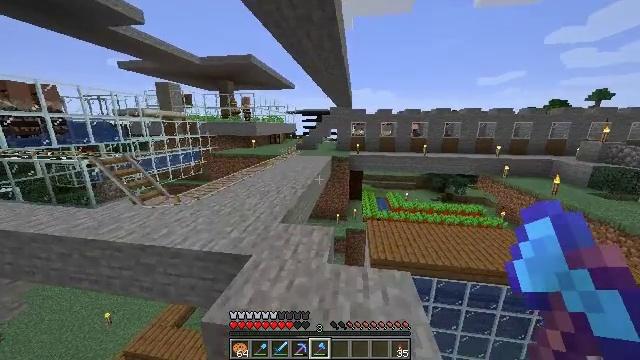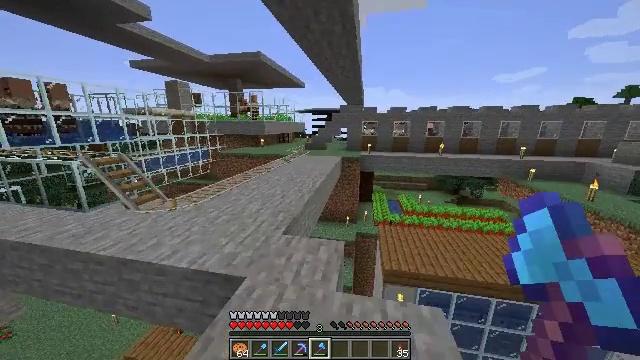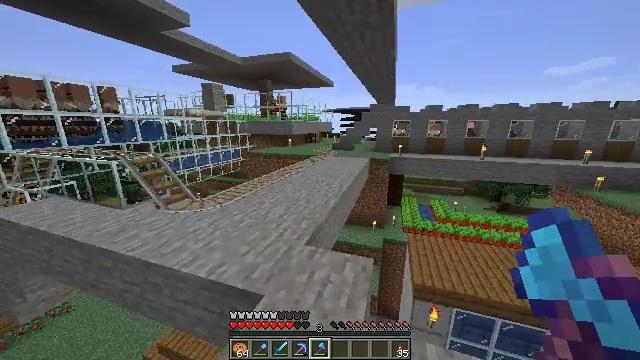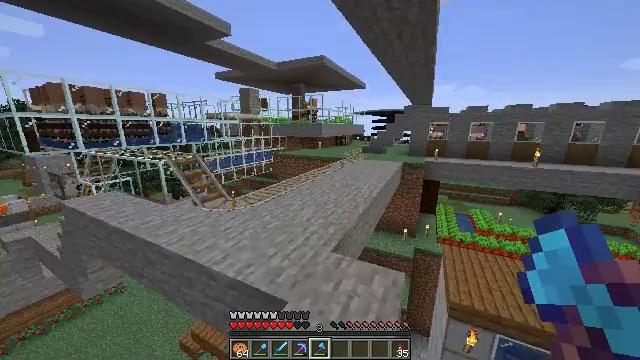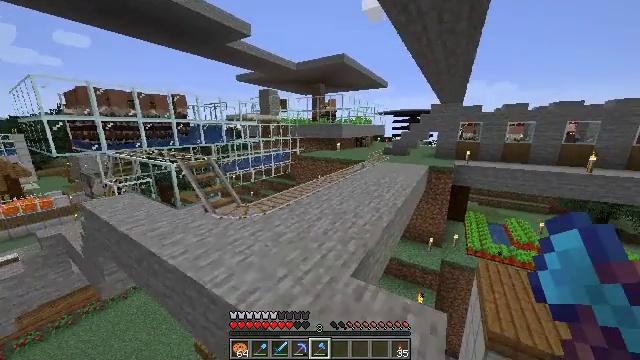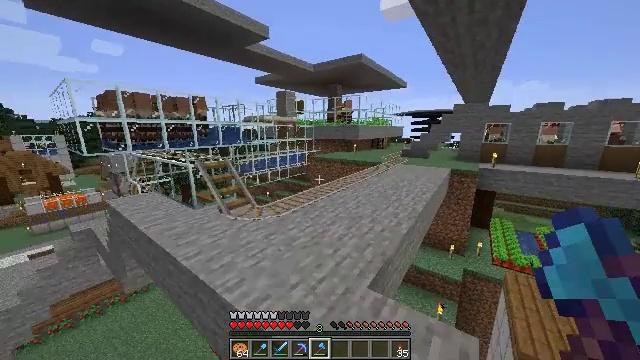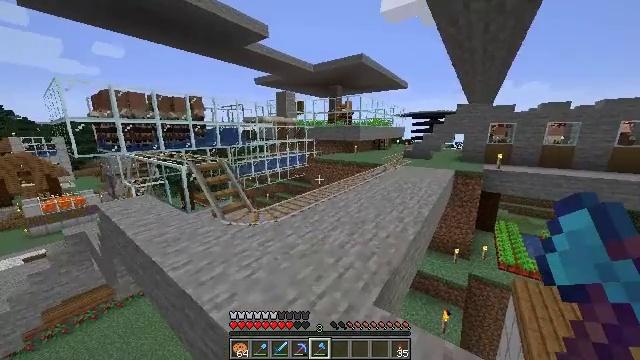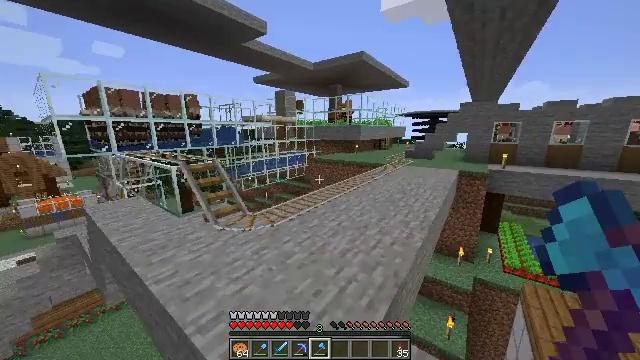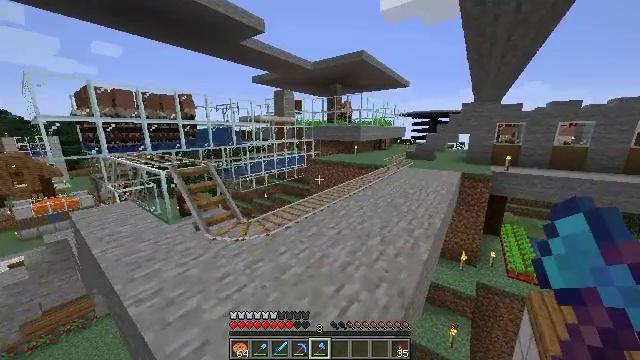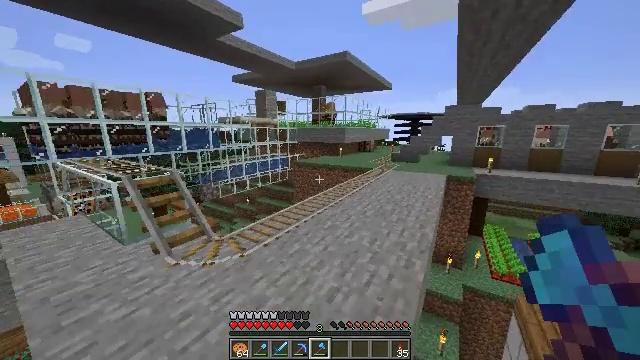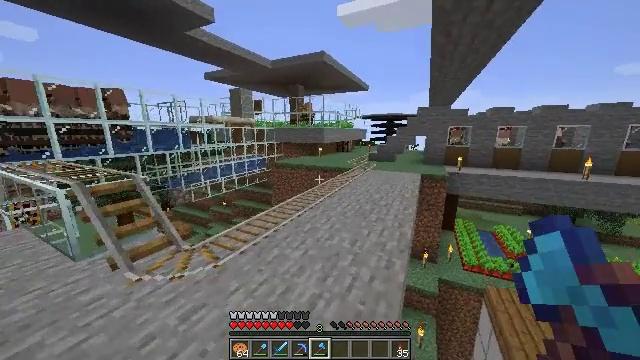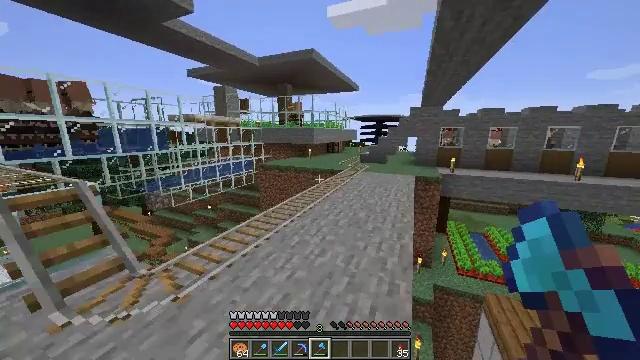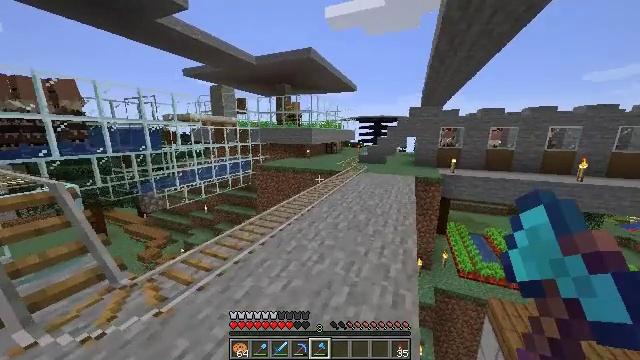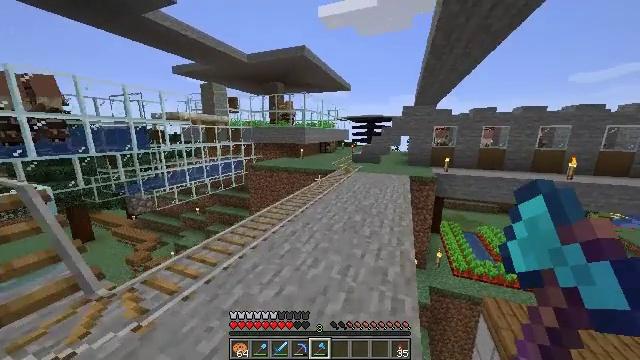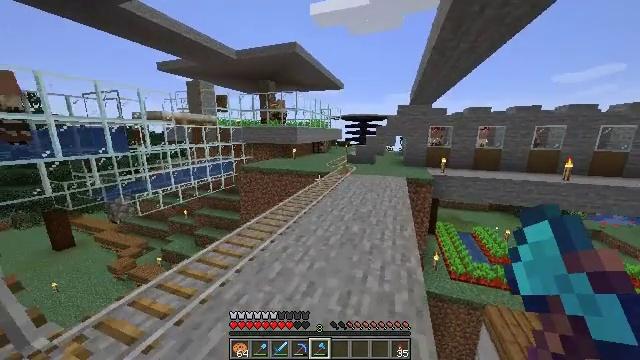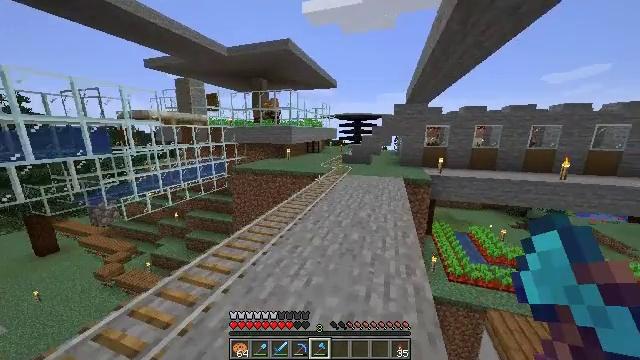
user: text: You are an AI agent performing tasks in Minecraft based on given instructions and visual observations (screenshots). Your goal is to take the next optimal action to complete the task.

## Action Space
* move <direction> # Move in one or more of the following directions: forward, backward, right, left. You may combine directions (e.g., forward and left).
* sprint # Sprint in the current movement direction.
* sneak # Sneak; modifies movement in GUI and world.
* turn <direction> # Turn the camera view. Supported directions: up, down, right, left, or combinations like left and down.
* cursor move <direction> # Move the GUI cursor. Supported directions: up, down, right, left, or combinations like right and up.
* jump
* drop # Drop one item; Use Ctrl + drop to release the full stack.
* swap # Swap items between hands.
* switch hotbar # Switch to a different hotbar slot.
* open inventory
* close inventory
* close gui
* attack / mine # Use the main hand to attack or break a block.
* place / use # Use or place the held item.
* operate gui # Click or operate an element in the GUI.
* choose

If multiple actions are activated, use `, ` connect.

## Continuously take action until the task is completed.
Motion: motion action
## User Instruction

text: Create a golden carrot using the crafting table.
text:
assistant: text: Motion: move forward, turn left
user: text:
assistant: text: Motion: move forward, turn left
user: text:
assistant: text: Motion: move forward, turn left
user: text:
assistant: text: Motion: move forward, turn left
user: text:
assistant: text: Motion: move forward, sprint, turn left
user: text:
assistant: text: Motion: move forward, sprint
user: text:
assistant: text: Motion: move forward, sprint
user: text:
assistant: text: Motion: move forward
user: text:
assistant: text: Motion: move forward, turn right
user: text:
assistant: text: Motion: move forward, turn right
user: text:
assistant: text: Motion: move forward, turn right
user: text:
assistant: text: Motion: move forward
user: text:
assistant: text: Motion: move forward, turn right
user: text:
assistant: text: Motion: move forward, turn right
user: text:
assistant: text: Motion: move forward, turn right
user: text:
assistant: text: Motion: move forward, turn right
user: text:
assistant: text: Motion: move forward
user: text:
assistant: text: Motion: move forward
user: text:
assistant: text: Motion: move forward
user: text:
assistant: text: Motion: move forward
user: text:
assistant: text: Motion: move forward, jump
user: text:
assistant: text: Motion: move forward, jump
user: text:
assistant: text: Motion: move forward, jump
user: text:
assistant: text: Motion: move forward, jump
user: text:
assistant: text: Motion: move forward, jump
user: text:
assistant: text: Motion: move forward, jump
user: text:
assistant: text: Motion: move forward, jump
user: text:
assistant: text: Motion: move forward, jump
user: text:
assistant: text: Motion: move forward, jump
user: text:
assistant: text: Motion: move forward, jump